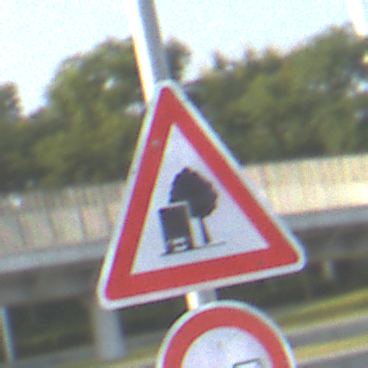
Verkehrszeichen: UnzureichendesLichtraumprofil
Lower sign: Ueberholverbot
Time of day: SunriseSunset
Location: Outdoor (Urban)
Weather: Clear
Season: NotSpecified
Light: Natural